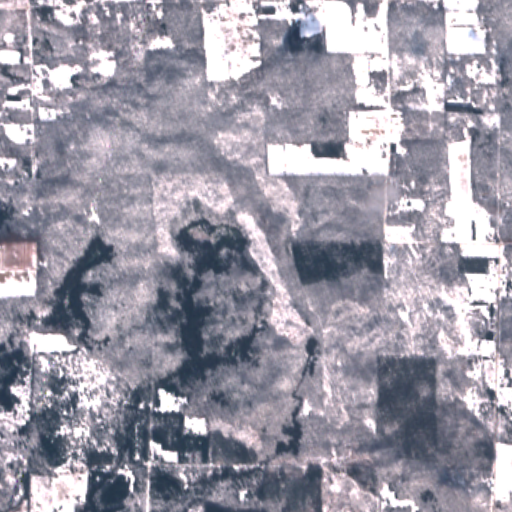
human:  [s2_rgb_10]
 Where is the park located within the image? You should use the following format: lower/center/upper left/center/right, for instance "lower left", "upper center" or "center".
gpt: The park is located in the center right of the image.
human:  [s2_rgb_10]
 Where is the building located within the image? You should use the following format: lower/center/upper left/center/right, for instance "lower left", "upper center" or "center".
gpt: There is no building in the image.